【题型】选择题　【知识点】平面几何　【难度】medium
在等腰直角$\triangle ABC$中，$AB = AC = 3$，点$P$是边$AB$上异于端点的一点，光线从点$P$出发经$BC$，$CA$边反射后又回到点$P$，若光线$QR$经过$\triangle ABC$的重心，则$\triangle PQR$的周长等于（ ）

A. $2\sqrt{5}$ \quad B. $2\sqrt{7}$ \quad C. $3\sqrt{2}$ \quad D. $4\sqrt{2}$
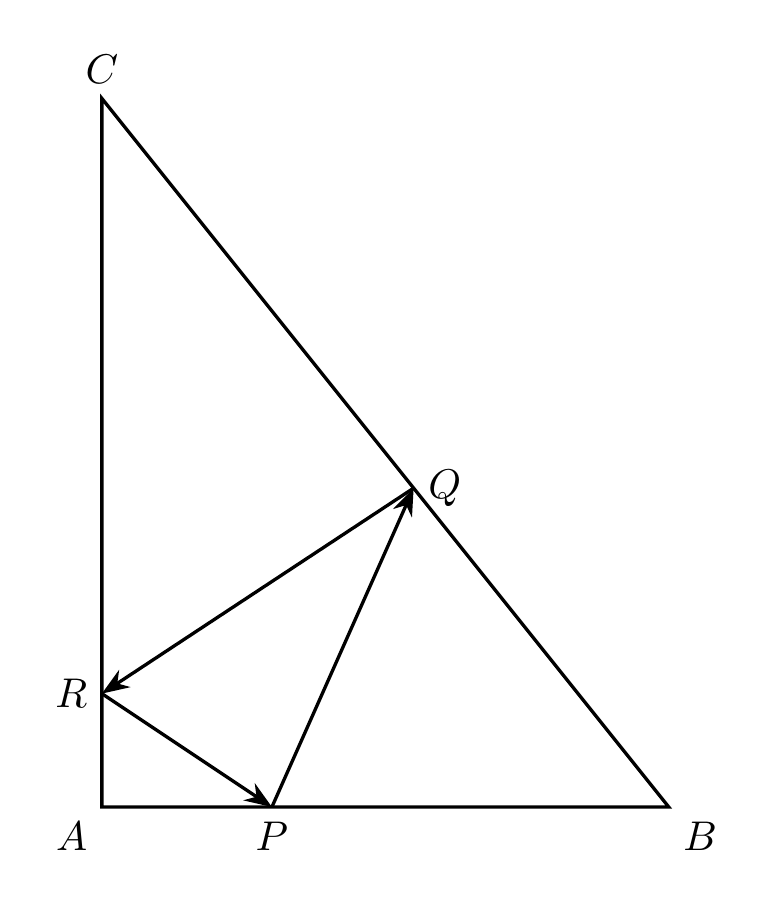
【解答】
\vspace{1em}

\textbf{【答案】} A

\vspace{1em}

\textbf{【分析】} 建立如图所示的直角坐标系，得$B(3,0), C(0,3)$，设$P(a,0)$，求出$P$关于直线$BC$的对称点$P_1$的坐标，$P$关于$y$轴的对称点$P_2$的坐标，由反射性质得$P_1,Q,R,P_2$四点共线，求得直线$QR$方程，由$G$在直线$QR$上可求得$a$，然后计算$|P_1P_2|$即可。

\vspace{1em}

\textbf{【详解】}

建立如图所求的直角坐标系，得$B(3,0)$，$C(0,3)$，

则直线$BC$方程为$x + y = 3$，

且$\triangle ABC$的重心为$G\left(\frac{0+0+3}{3},\frac{0+0+3}{3}\right)$，即$G(1,1)$，

设$P(a,0)$，$P$关于直线$BC$的对称点为$P_1(x,y)$，

则
\[
\begin{cases}
\frac{a + x}{2} + \frac{y + 0}{2} = 3 \\
\frac{y - 0}{x - a} \cdot (-1) = -1
\end{cases},
\]
解得
\[
\begin{cases}
x = 3 \\
y = 3 - a
\end{cases},
\]
则$P_1(3,3 - a)$，

易知$P$关于$y$轴的对称点为$P_2(-a,0)$，

根据光线反射原理知$P_1,Q,R,P_2$四点共线，且$|PQ| = |P_1Q|$，$|PR| = |P_2R|$，

所以直线$QR$的方程为$y = \frac{3 - a - 0}{3 - (-a)}[x - (-a)]$，即$y = \frac{3 - a}{3 + a}(x + a)$，

又直线$QR$过$G(1,1)$，

所以$1 = \frac{3 - a}{3 + a}(1 + a)$，解得$a = 1$或$a = 0$（舍去），

所以$P(1,0)$，$P_1(3,2)$，$P_2(-1,0)$，

所以$|P_1P_2| = \sqrt{(3 + 1)^2 + (2 - 0)^2} = 2\sqrt{5}$，

所以$\triangle PQR$的周长为$|PQ| + |QR| + |RP| = |P_1Q| + |QR| + |RP_2| = |P_1P_2| = 2\sqrt{5}$。

故选：A.

\vspace{1em}

\textbf{【点睛】} 关键点点睛：本题解题的关键是利用对称性，把$\triangle PQR$的三边转化到同一条直线上，利用直线方程求得点$P$的坐标。
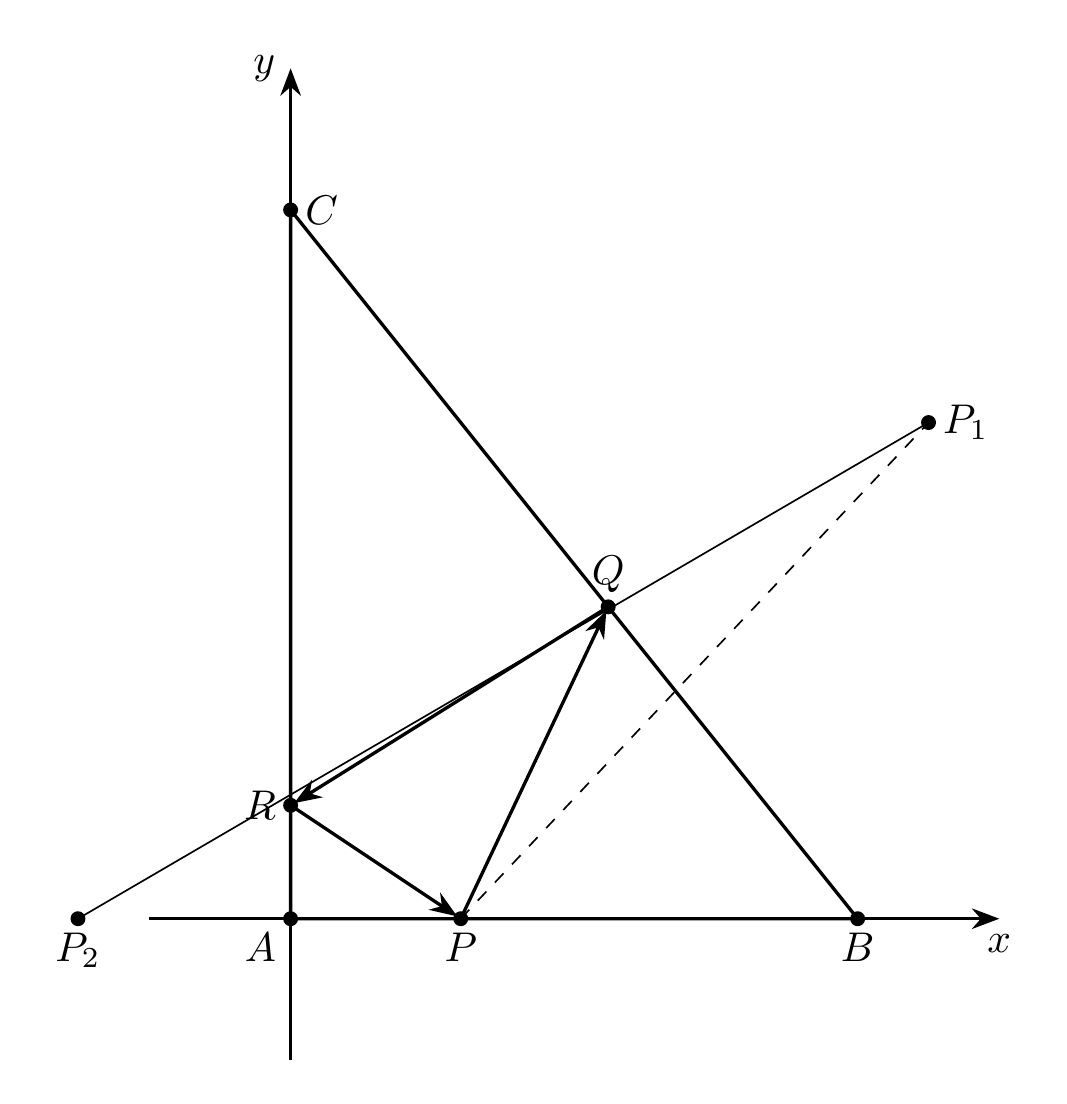